Question: In my iPad application, I use a tabBarController. I run the following code to select to a specific tab :
'''
[tabBarController setSelectedViewController:myNavigationController];
'''
(I modify the property 'selectedViewController' of the class 'UITabBarController', see <URL>
This works perfectly ; the only issue is that when the users navigate back to the "More..." screen with the upper left button, the icon for the previously selected tab is missing :

When I navigate manually, there is no problem. The icons are always visible in "More" screen. The issue occurs only when I use the method 'setSelectedViewController'.
The tab bar items are created as follows :
'''
newVC = [[SynchronizeViewController alloc] init];
newVC.tabBarItem = [[UITabBarItem alloc]
initWithTitle:NSLocalizedString(@"SYNCHRONIZE", @"synchronize tab label")
image:[UIImage imageNamed:@"02-redo.png"] tag:0];
'''
Has someone encountered the same issue and found a way to fix this ? Thanks in advance !
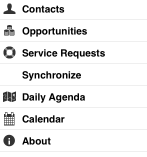
Answer: '''
- (void)viewDidDisappear:(BOOL)animated {
[super viewDidDisappear:animated];
AppDelegate* appDelegate = (AppDelegate*)[UIApplication sharedApplication].delegate;
UITableView *view = (UITableView *)appDelegate.tabBarController.moreNavigationController.topViewController.view;
[view reloadData];
}
'''